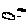
Label: cloud